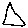
Label: triangle